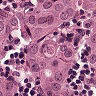
Metastatic tissue present: yes